Question: I have a problem about '@font-face' CSS,
why browser download both WOFF and TTF in some font?
Please Look at below image:

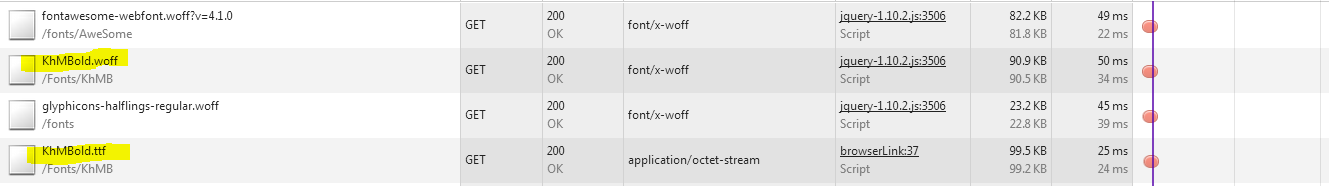
Answer: I found a problem
ttf file was corrupt.